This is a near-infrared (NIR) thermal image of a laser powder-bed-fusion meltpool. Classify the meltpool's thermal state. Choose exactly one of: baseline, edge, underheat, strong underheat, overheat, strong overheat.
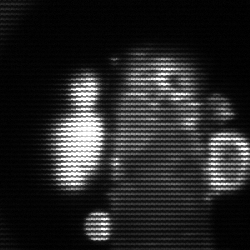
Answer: strong underheat